Question: I have this program that as soon as it starts up, it asks you to enter the number of books that you want to register in the program and the number of authors that each book will have.
The program will ask you to register a name for each author, surname, age and nationality.
Once this is done, there is a button that shows all the books registered with their authors and the data of the books, and I have the problem that I am not able to show the data of the authors since only [object Object] appears.
Edit:
I have managed to print the 'element.autores' by 'console.log', without the error obejct object appearing but I am not able to get it out through a 'document.write' or something similar, here I leave a screenshot of how it should appear:

And if I try to put 'elements.autores.nombre' to print only the name, it appears undefined both in the 'console.log' and in the 'document.write'
Here my code:
javascript:
'''
var biblioteca = new Array();
function libro(titulo, autores, anyo, editorial) {
this.titulo = titulo;
this.autores = autores;
this.anyo = anyo;
this.editorial = editorial;
}
function autor(nombre, apellidos, edad, nacionalidad) {
this.nombre = nombre;
this.aepellidos = apellidos;
this.edad = edad;
this.nacionalidad = nacionalidad;
}
window.onload = function () {
document.getElementById("mostrar").onclick = Mostrar;
document.getElementById("insertar").onclick = insertarlibro;
document.getElementById("insertar").onclick = insertarautor;
}
function insertarlibro() {
var autores = new Array();
var titulo = prompt("Insertar el nombre del titulo del libro");
var anyo = parseInt(prompt("Ano"));
var editorial = prompt("Inserta su editorial");
var numautores = parseInt(prompt("Cuantos autores vas a insertar"));
for (let i = 0; i < numautores; i++) {
let autor = insertarautor();
autores.push(autor);
}
var registrohecho = new libro(titulo, autores, anyo, editorial);
return registrohecho;
}
console.log(insertarlibro);
function insertarautor() {
var nombre = prompt("Insertar el nombre del autor").toUpperCase();
var apellidos = prompt("Insertar el apellidos del autor").toUpperCase();
var edad = parseInt(prompt("Edad"));
var nacionalidad = prompt("?De que pais es el autor?");
var registrohecho = new autor(nombre, apellidos, edad, nacionalidad);
return registrohecho;
}
console.log(insertarautor);
var numlibros = parseInt(prompt("Cuantos libros vas a insertar"));
for (let i = 0; i < numlibros; i++) {
var insertalibro = insertarlibro();
biblioteca.push(insertalibro);
}
function Mostrar() {
biblioteca.forEach(element => {
console.log("Error" + JSON.stringify(element.autores));
var muestra = "Nombre del libro:" + element.titulo + " autores: " + element.autores + " Ano en el que se publico: " + element.anyo + " Editorial: " + element.editorial;
document.write(muestra);
});
}
'''
And the html part:
'''
<div id="insertar">
<input type="button" value="Insertar">
</div>
<div id="mostrar">
<input type="button" value="Mostrar">
</div>
'''
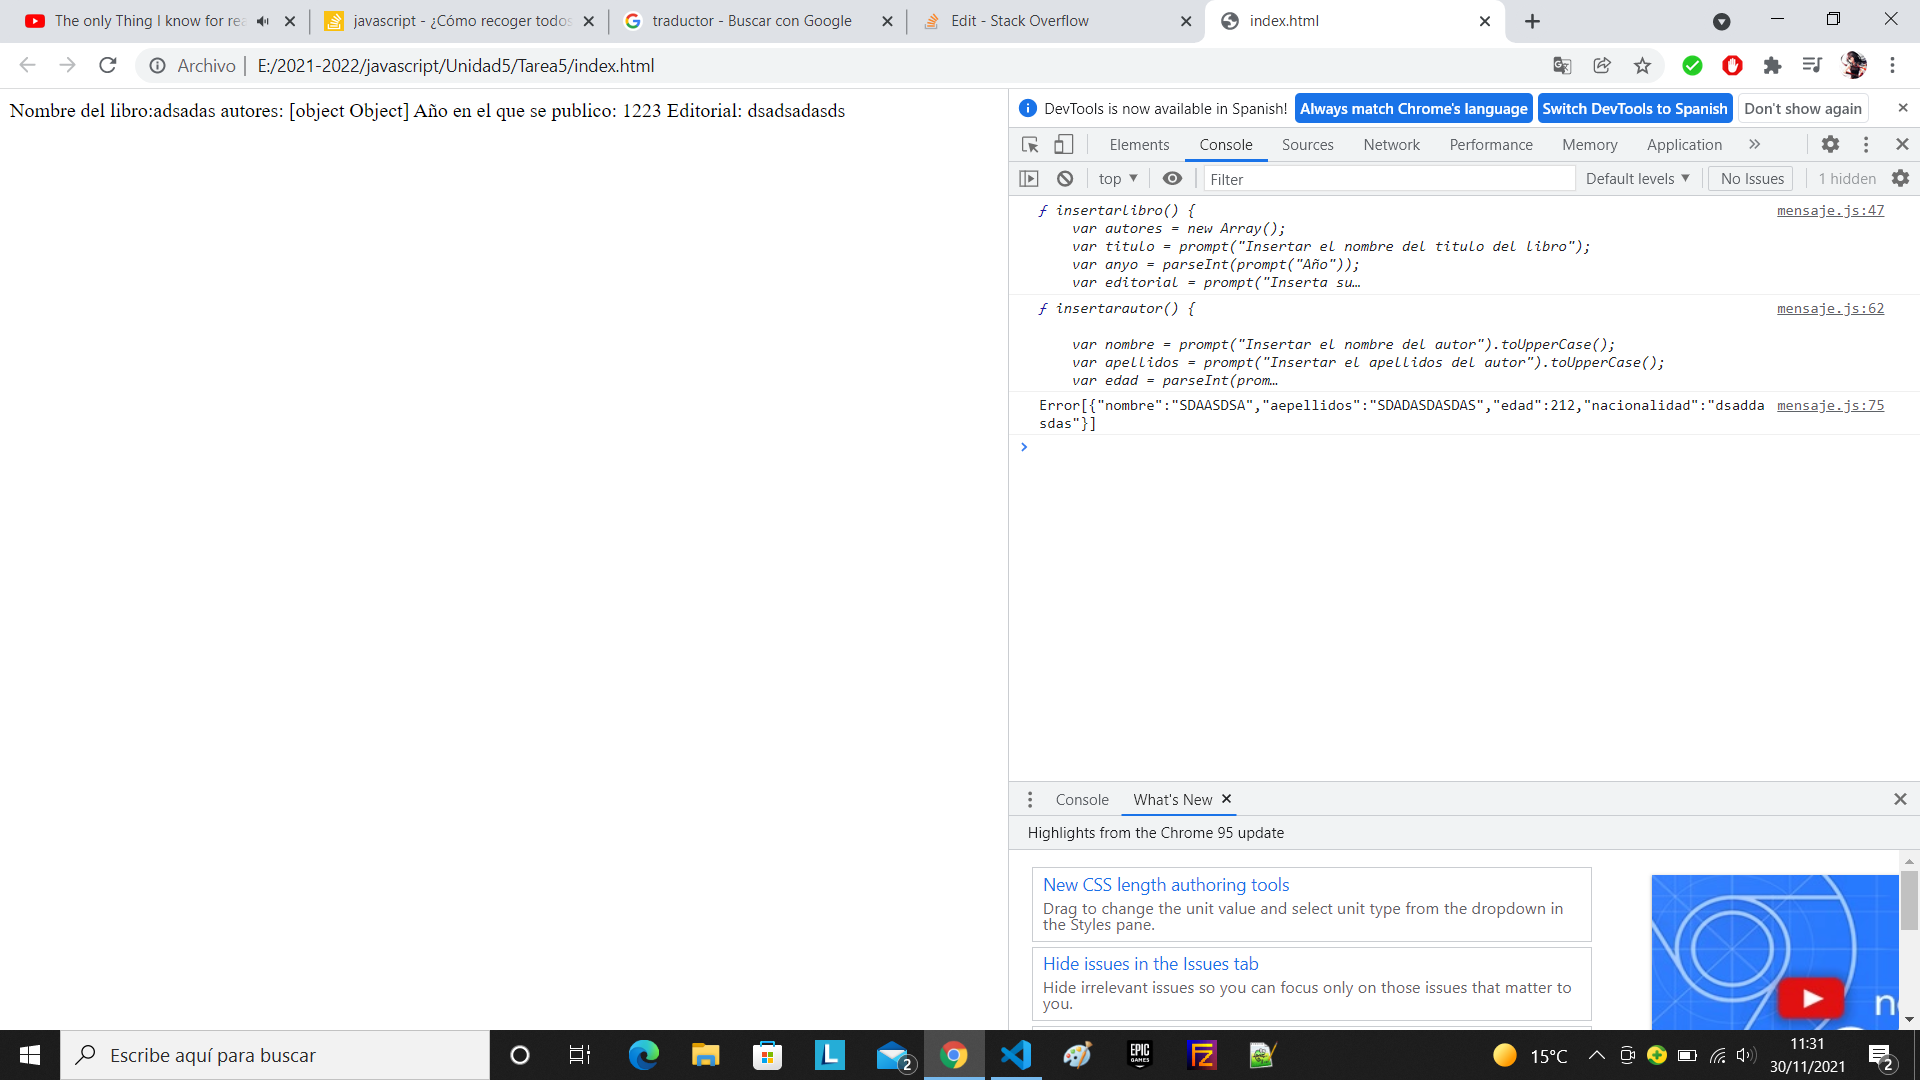
Answer: You are trying to get 'element.autores', which is an array. To get e.g. get the 'nombre', you wold have to acces it with 'element.autores[0].nombre'.
So your code to output all books (with authors) would be something like this:
'''
biblioteca.forEach(element => {
var muestra = "Nombre del libro:" + element.titulo + " autores: ";
element.autores.forEach(author => {
muestra += 'nombre: ${author.nombre}, aepellidos: ${author.aepellidos}, edad: ${author.edad}, nacionalidad: ${author.nacionalidad} ';
})
muestra += "Ano en el que se publico: " + element.anyo + " Editorial: " + element.editorial;
document.write(muestra);
});
'''